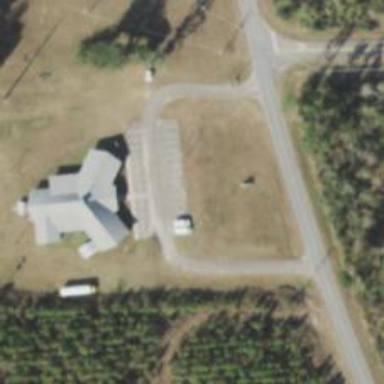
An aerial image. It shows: Driveway leading to service road.